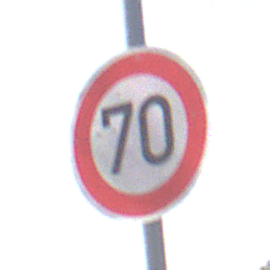
Verkehrszeichen: Geschwindigkeit70
Umgebung: Outdoor, Nature
Tageszeit: Midday
Wetter: PartlyCloudy
Licht: Natural
Jahreszeit: NotSpecified
Kontrast: HighContrast